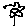
Label: flower